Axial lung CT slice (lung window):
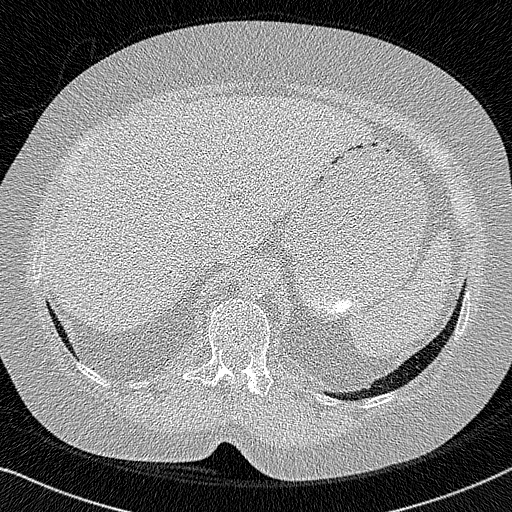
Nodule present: no